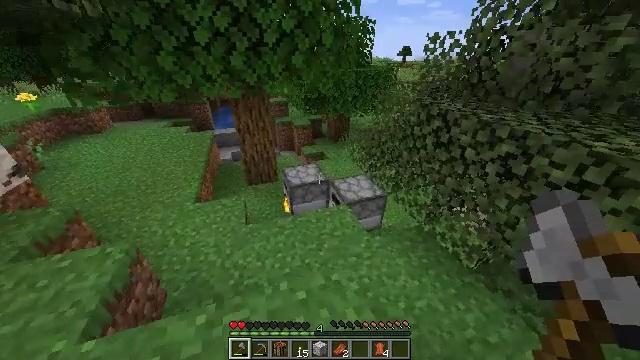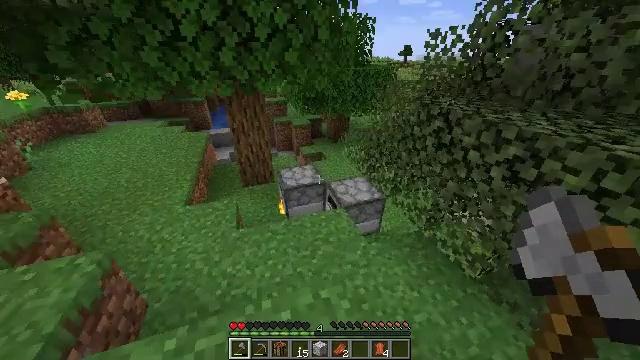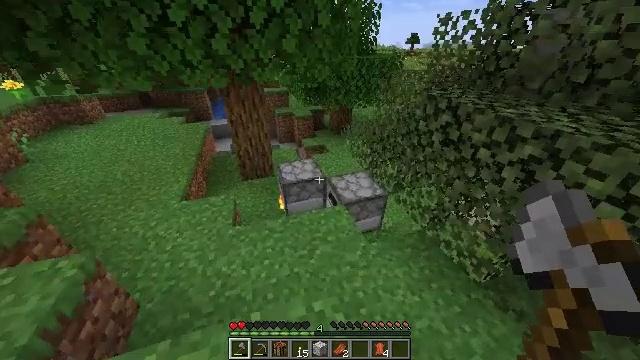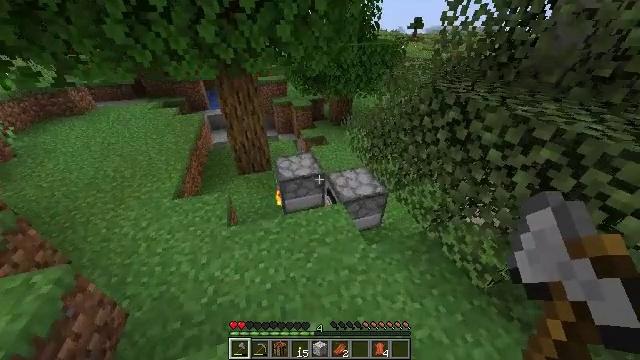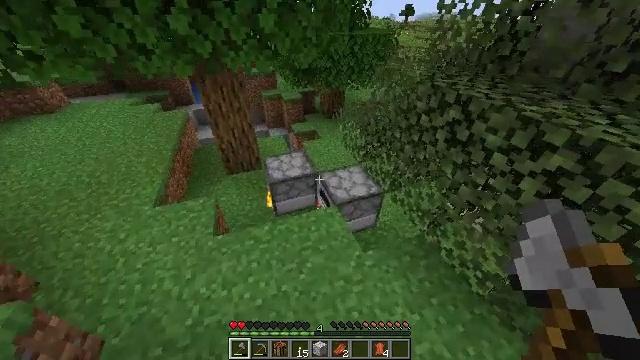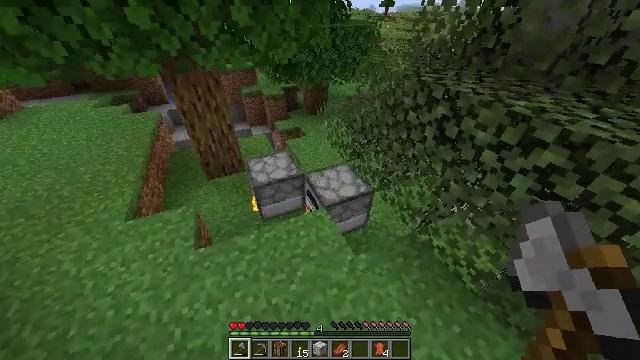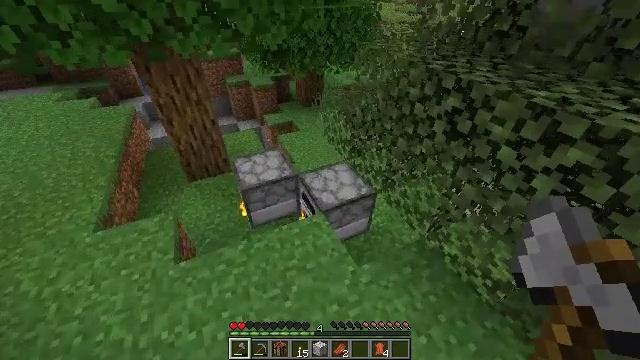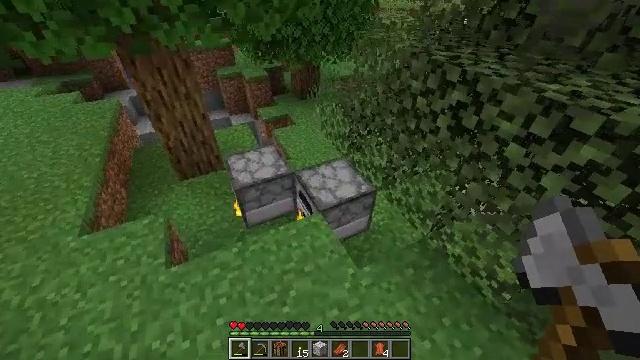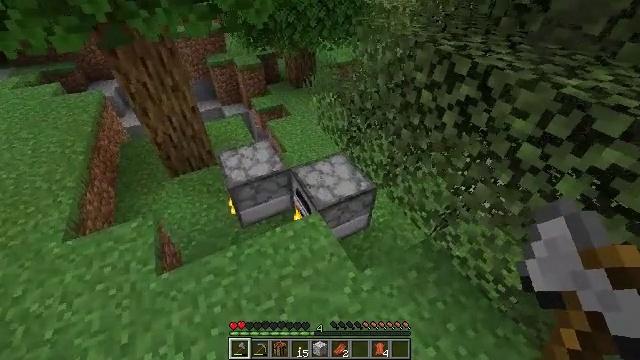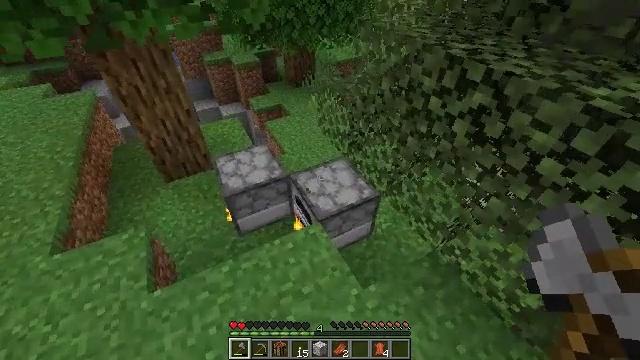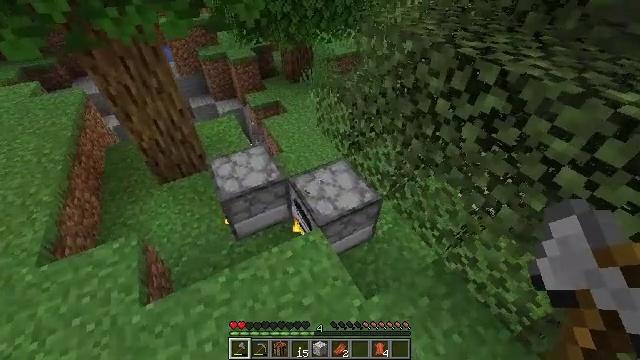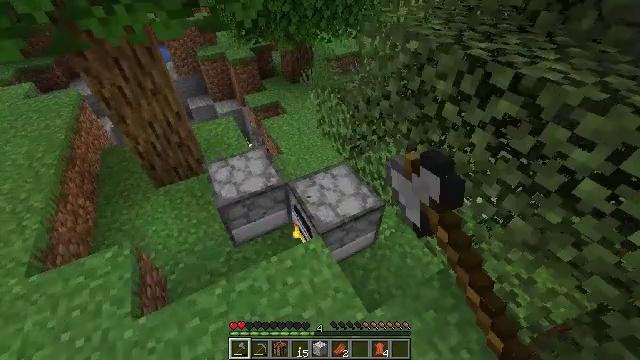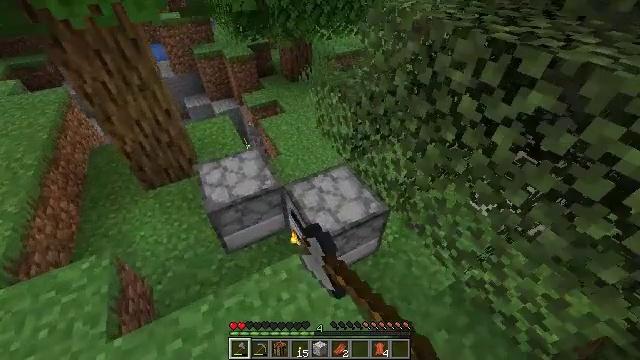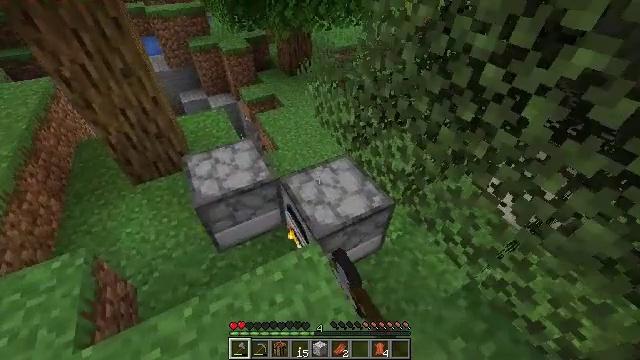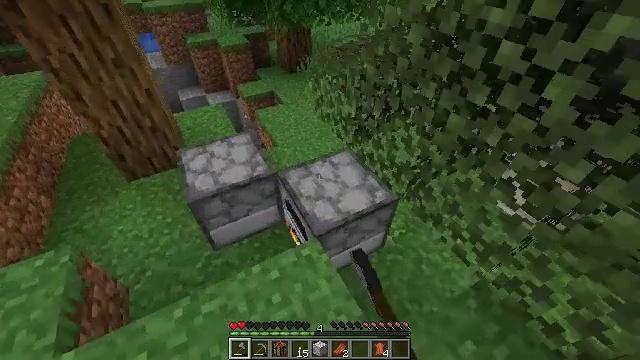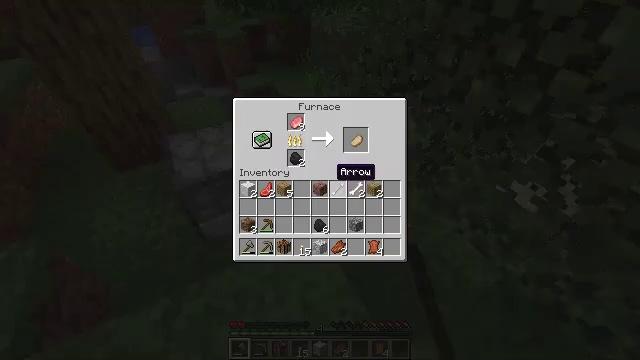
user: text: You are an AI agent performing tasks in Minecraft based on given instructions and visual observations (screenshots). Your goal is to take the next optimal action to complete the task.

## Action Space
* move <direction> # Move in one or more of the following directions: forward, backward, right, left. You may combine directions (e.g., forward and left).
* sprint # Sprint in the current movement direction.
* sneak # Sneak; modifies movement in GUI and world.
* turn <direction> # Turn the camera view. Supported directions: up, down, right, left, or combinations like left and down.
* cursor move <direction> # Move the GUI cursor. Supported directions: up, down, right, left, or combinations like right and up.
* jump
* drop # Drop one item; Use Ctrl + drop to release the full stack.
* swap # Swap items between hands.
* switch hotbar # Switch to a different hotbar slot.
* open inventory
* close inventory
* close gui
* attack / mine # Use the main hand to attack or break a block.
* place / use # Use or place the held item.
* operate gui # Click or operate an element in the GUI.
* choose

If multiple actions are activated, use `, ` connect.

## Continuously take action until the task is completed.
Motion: motion action
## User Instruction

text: craft item air
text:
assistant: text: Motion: move forward
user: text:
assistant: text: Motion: move forward, turn down
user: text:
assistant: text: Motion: move forward, turn down
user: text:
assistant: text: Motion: turn right and down
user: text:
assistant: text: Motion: turn right
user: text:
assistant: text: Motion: turn right
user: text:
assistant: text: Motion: move forward, turn down
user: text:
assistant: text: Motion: move forward, turn down
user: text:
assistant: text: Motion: move forward
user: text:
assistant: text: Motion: move forward, turn down, use / place
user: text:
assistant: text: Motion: move forward, use / place
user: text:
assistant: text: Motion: use / place
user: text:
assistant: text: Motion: use / place
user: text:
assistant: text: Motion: no_op
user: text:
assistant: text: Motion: cursor move right, open gui
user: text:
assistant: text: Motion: no_op
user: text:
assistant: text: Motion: no_op
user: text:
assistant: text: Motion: no_op
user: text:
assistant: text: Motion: no_op
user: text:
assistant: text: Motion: sneak
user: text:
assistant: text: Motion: sneak
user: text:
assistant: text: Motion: sneak
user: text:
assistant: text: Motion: sneak
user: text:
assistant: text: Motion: sneak
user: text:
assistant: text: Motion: sneak
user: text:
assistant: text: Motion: sneak, cursor move up
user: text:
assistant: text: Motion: sneak
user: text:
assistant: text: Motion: sneak
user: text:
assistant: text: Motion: sneak
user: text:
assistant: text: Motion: sneak